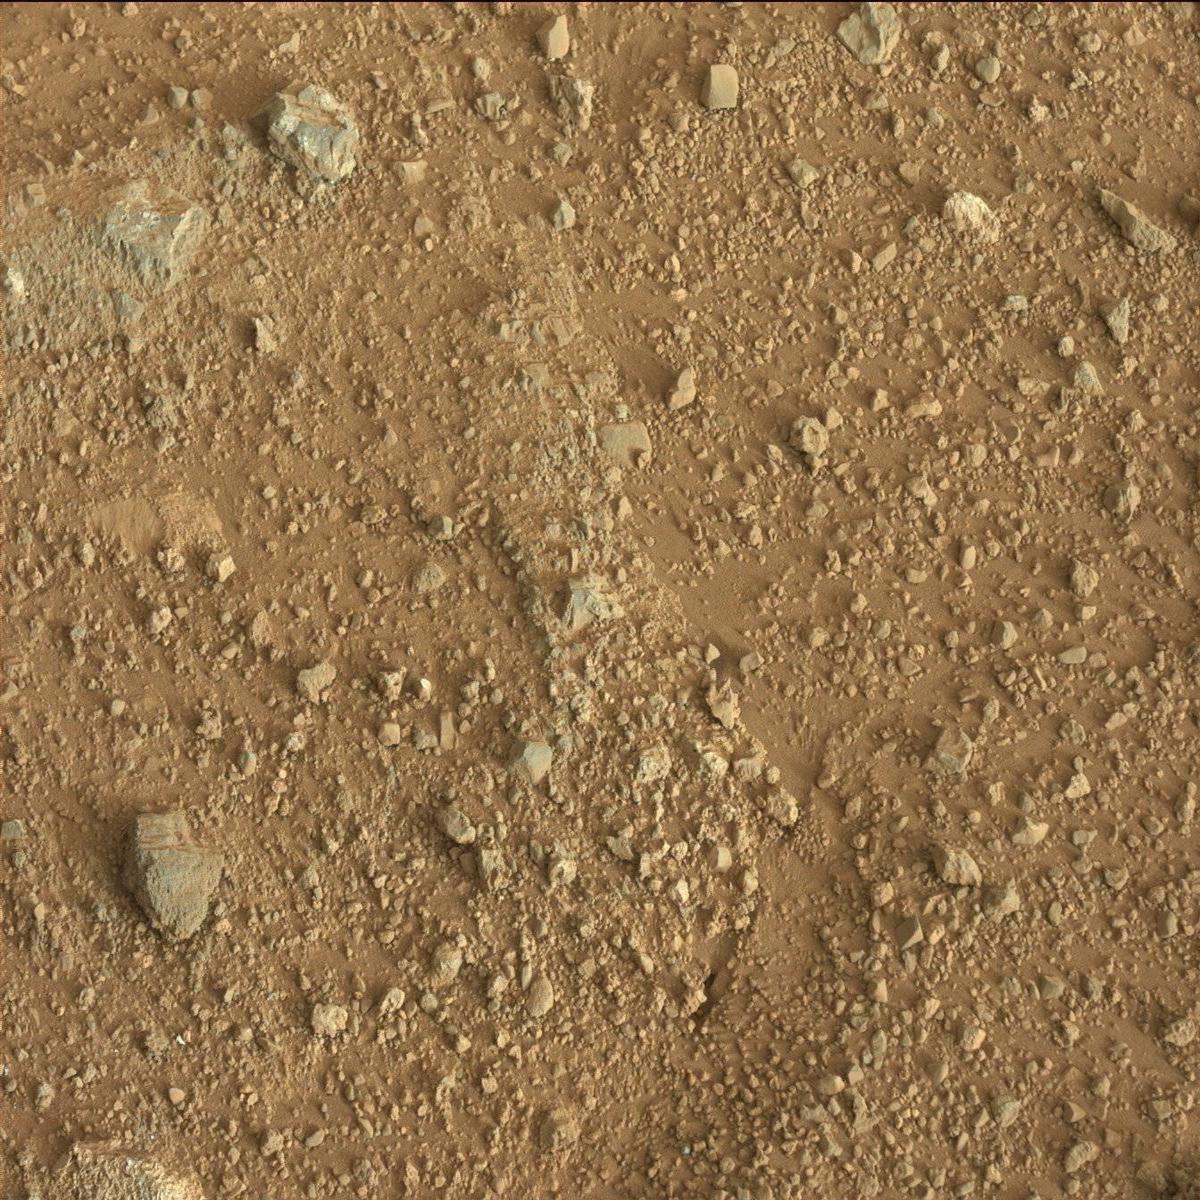
Terrain classes present: Bedrock, Rock, Sand / Soil